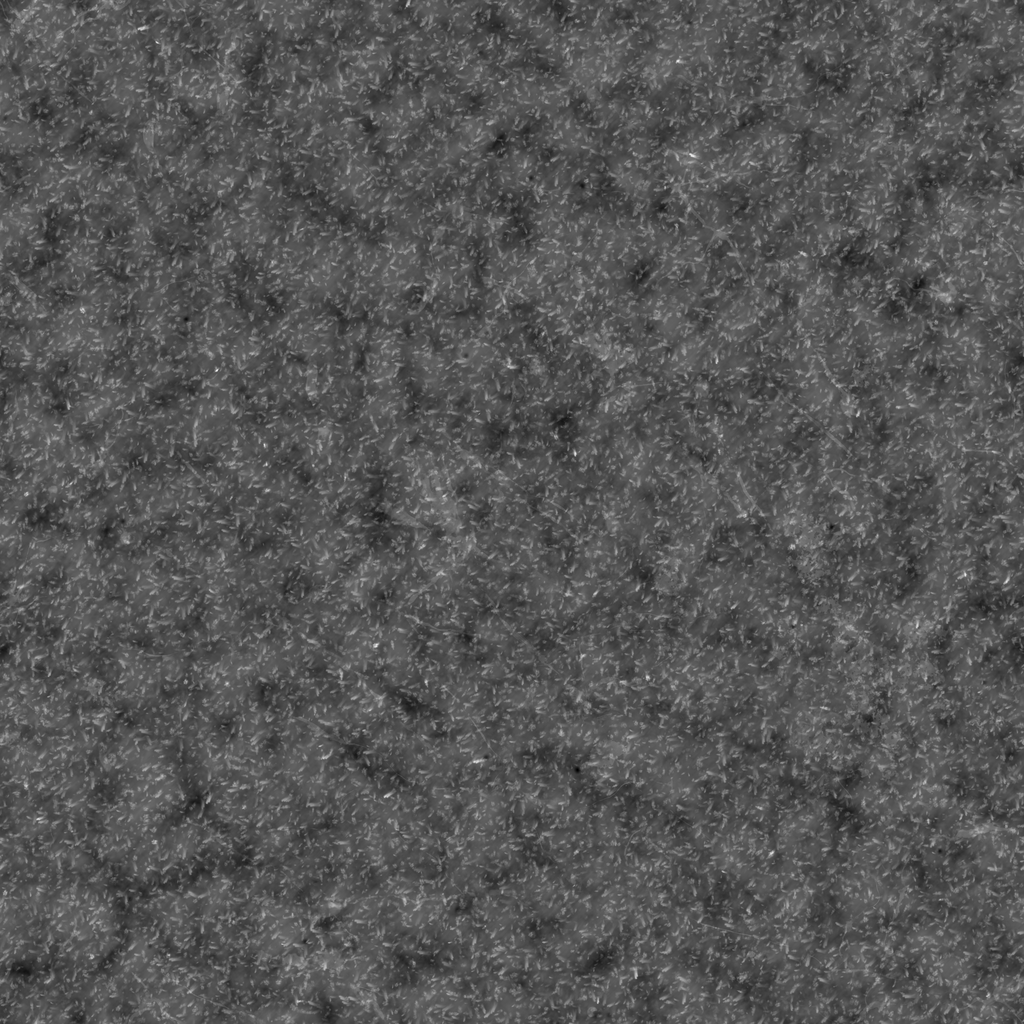
Texture map type: Displacement